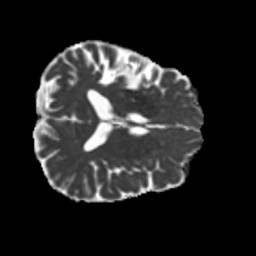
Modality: MD
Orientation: axial
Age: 58
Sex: male
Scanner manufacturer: siemens
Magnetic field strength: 3 T
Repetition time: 5.25 s
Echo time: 0.08 s